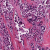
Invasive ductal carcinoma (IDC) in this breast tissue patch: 1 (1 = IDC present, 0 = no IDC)